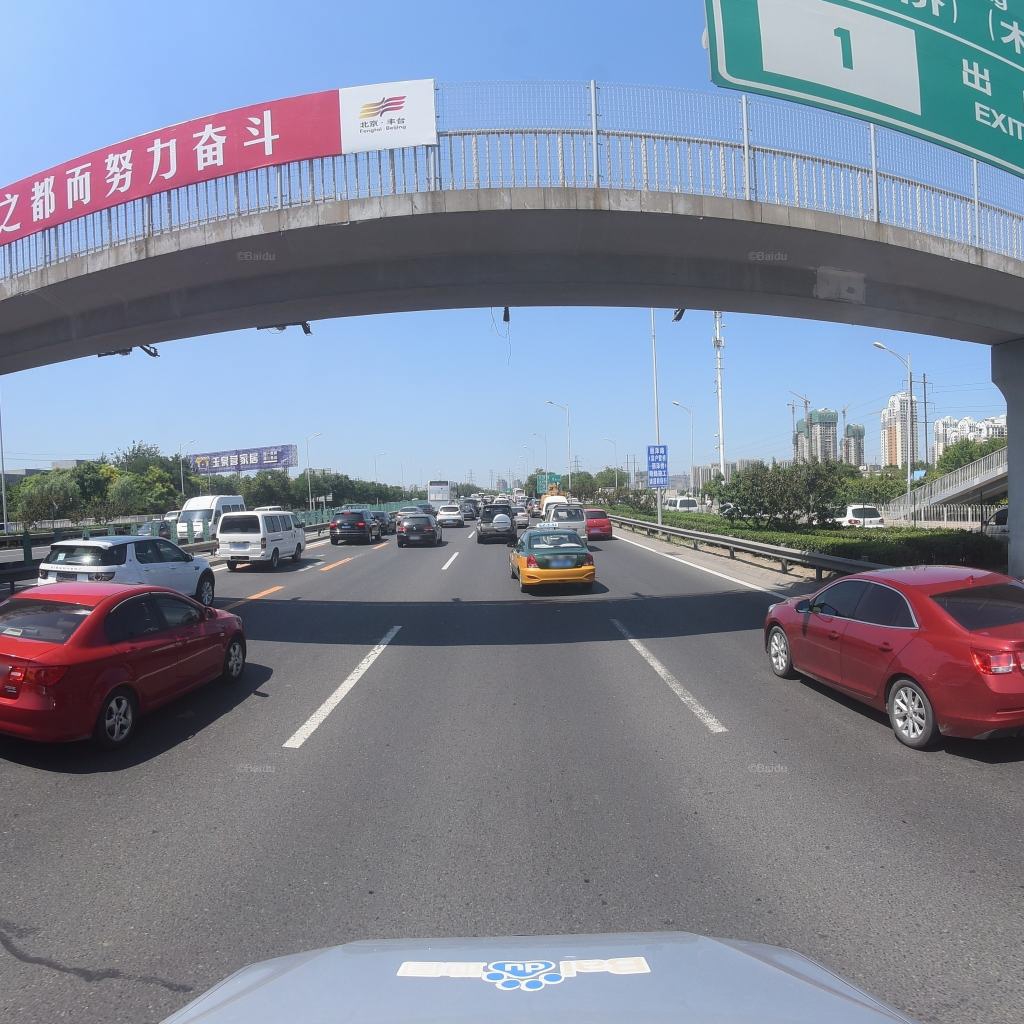
Region: Fengtai
Road damage annotations: transverse patch